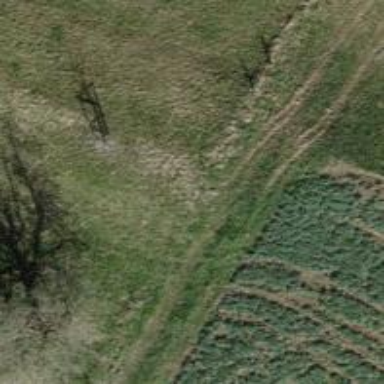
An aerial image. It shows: Grass track with grade5 track type.